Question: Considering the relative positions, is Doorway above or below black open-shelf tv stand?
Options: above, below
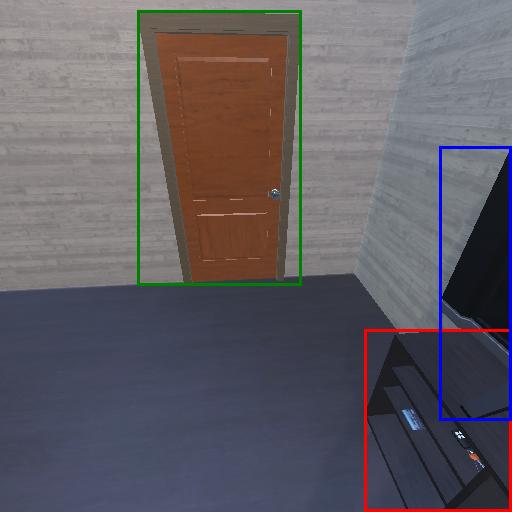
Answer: above